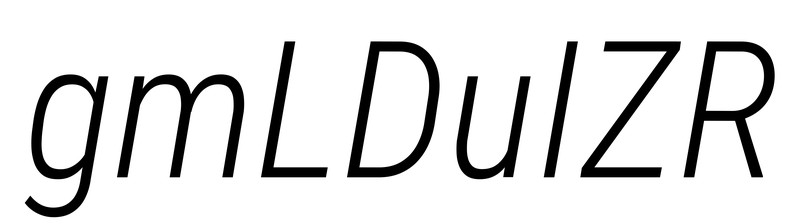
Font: Roboto-Italic_Condensed_Light_Italic